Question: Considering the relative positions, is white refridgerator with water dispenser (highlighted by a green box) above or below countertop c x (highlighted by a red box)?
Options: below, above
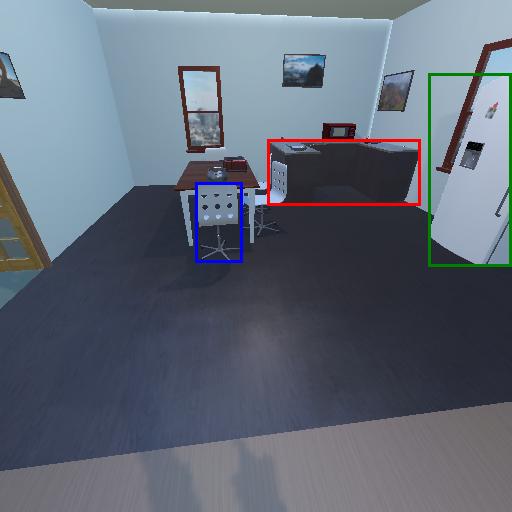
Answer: below